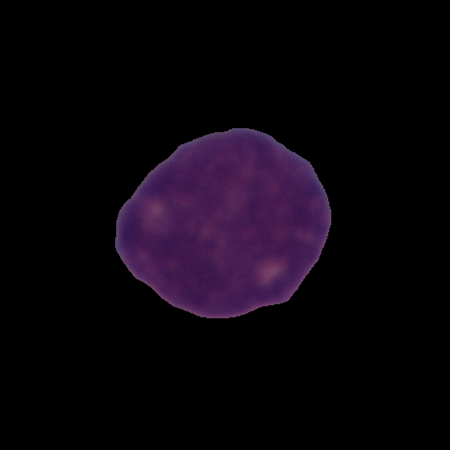
Label: healthy